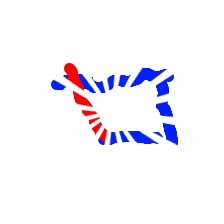
Shape: trapezoid